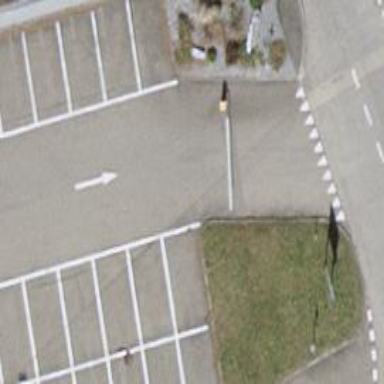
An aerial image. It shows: Lift gate barrier.